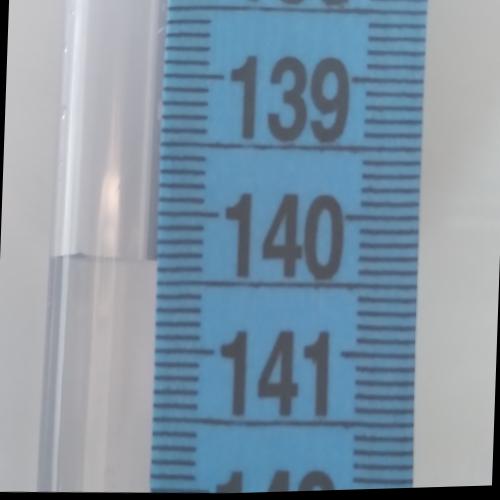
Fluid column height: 140.3 cm